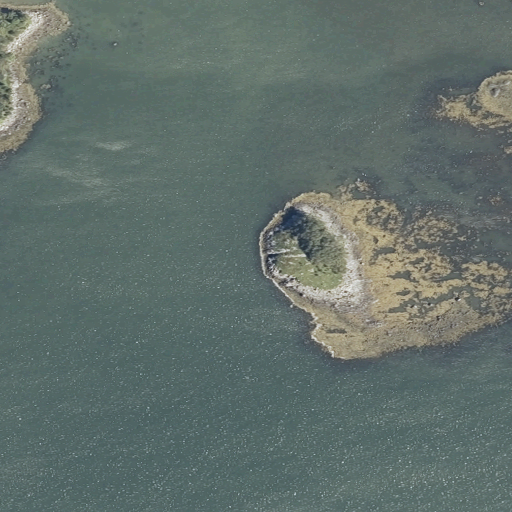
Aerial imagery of island in Maine named Daniels Island containing open water, herbaceous wetlands, and grassland